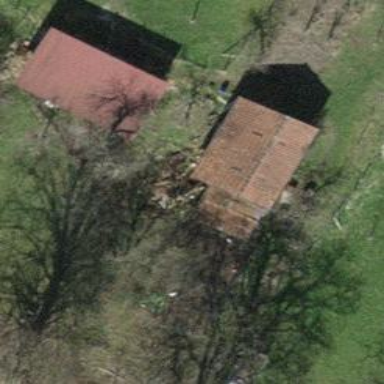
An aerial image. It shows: Shed building.